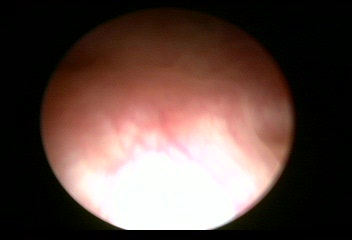
Modality: WLC
Class: Normal mucosa
Bladder cancer association: No